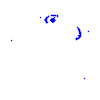
Particle: kaon